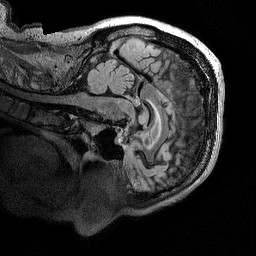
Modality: T2w
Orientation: sagittal
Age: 63
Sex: male
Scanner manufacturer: siemens
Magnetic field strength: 3 T
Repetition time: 5 s
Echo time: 0.386 s